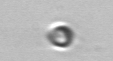
Label: nanoplankton_mix